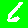
Digit: 6